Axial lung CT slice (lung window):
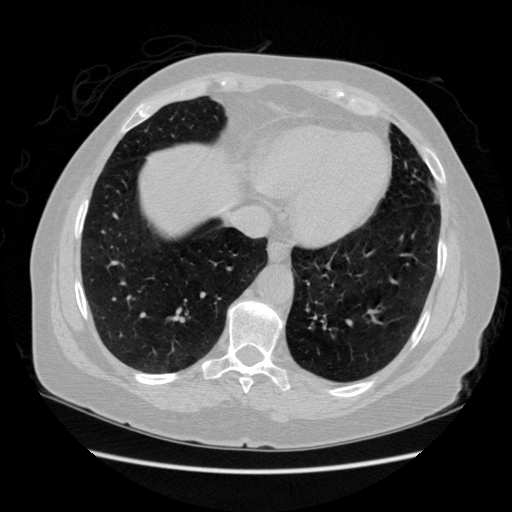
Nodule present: no